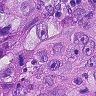
Metastatic tissue present: yes